Question: I know you can use a Max-Flow algorithm like Ford-Fulkerson and find a Min-Cut with the Max-Flow/Min-Cut theorem. However, this is not exactly the type of Min-Cut I need to compute.
I want to find the Min-Cut of graph G into sets S and T, where there are .
This example graph finds a min-cut (of magnitude 250), but the result has an edge from T to S (the red one).

Does anyone know if there's an existing algorithm to solve this? Or if there's a way to modify my flow network so I can use something like Ford-Fulkerson?
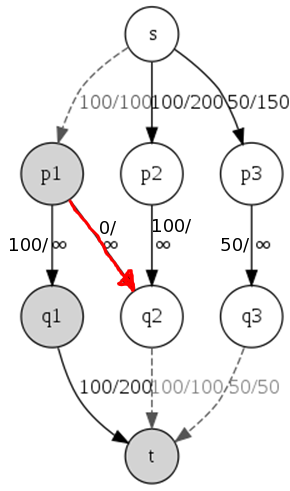
Answer: I believe this should work: For every edge, add a reverse edge with infinite capacity. That way if the min-cut is finite, original edges can only go from S to T, not the other way round.